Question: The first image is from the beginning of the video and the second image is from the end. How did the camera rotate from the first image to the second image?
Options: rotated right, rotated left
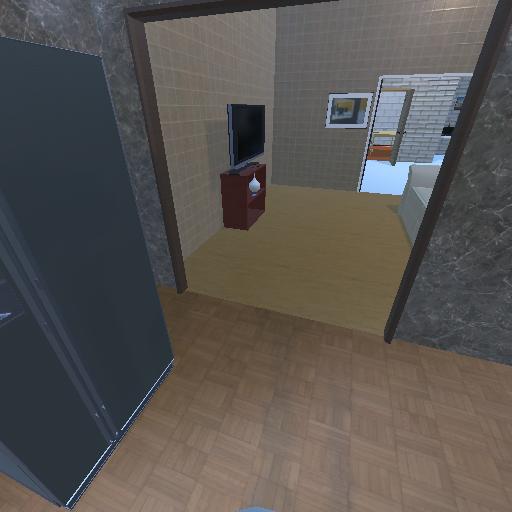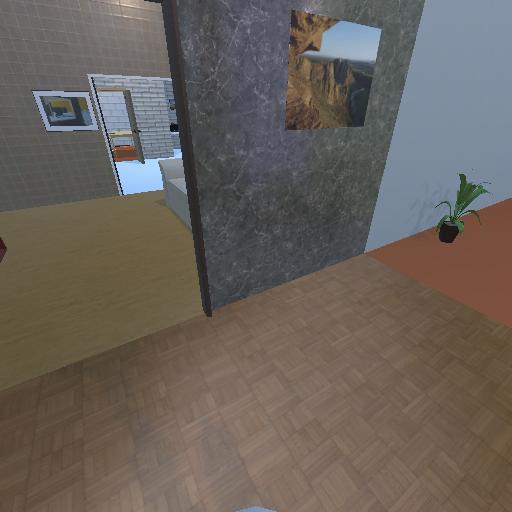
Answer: rotated right